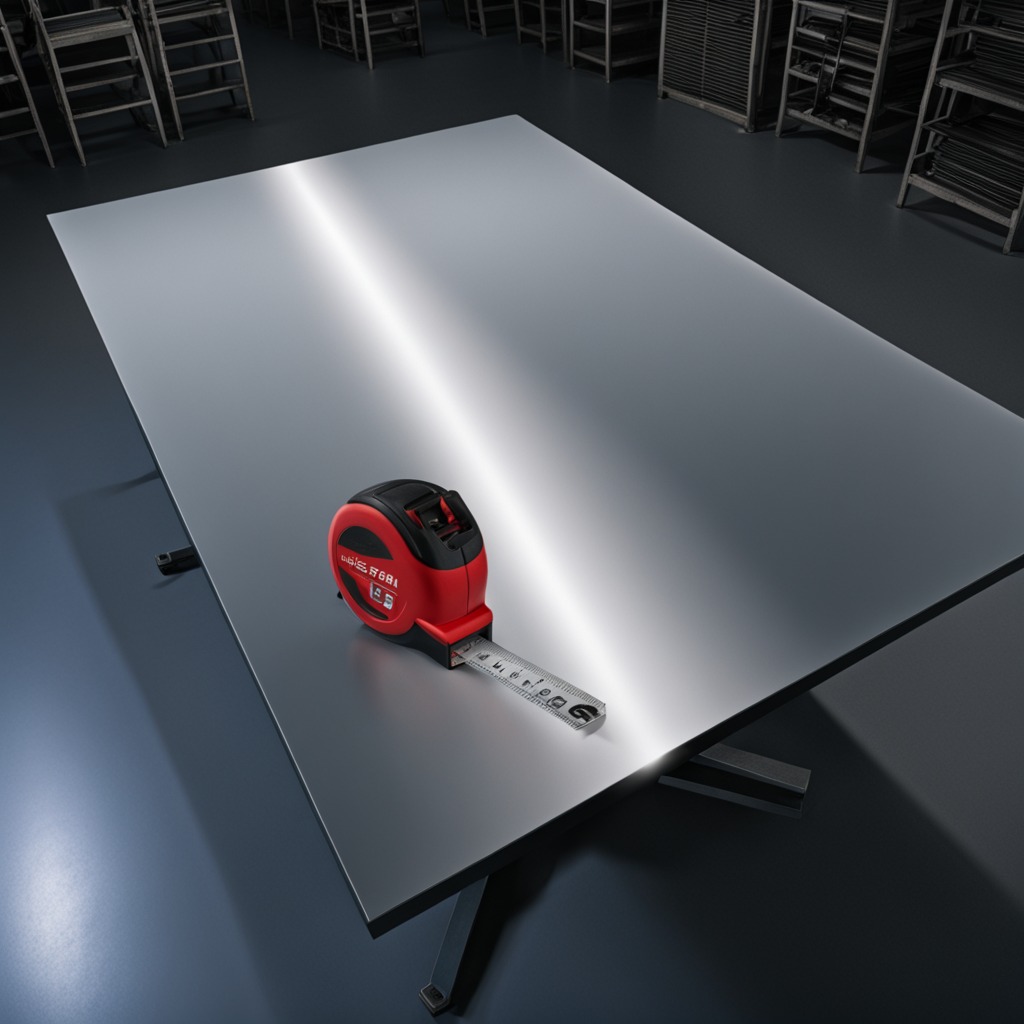
A measuring tape lies on the clean empty table in the basement in the evening.